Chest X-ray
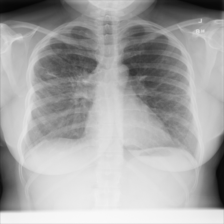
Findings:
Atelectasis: negative
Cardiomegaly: negative
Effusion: negative
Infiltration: negative
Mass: negative
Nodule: negative
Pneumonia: negative
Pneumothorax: negative
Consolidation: negative
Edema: negative
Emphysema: negative
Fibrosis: negative
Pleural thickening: negative
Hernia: negative